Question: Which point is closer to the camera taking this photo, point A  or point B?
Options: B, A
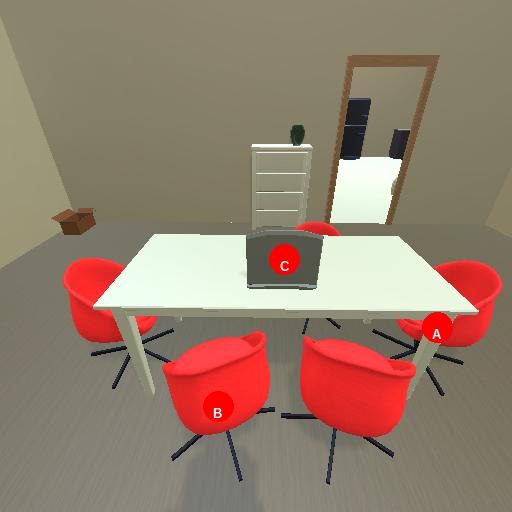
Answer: B